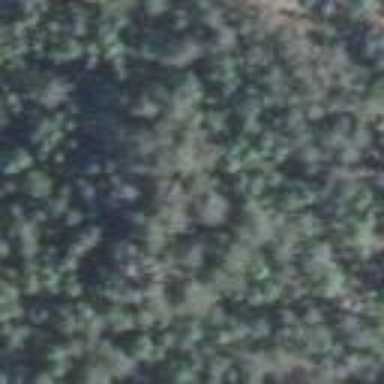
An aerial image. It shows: Needle-leaved woodland.